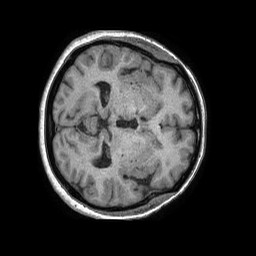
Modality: T1w
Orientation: axial
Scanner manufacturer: philips
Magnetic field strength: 1.5 T
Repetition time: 0.007755 s
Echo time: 0.003614 s